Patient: sex M, age 74
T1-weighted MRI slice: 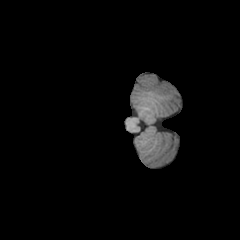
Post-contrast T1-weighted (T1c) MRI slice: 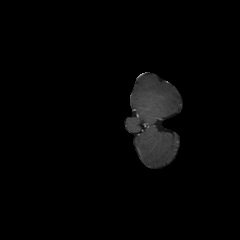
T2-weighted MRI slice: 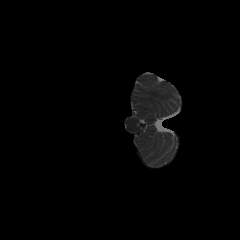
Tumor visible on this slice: no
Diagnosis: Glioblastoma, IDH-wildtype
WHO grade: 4